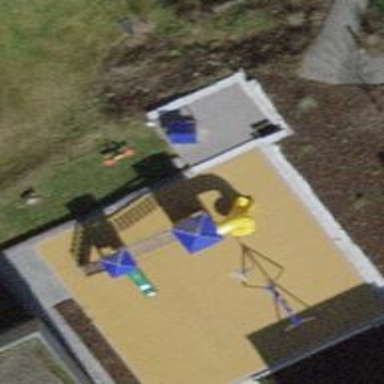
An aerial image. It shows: Playground with various play structures.